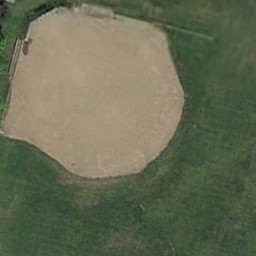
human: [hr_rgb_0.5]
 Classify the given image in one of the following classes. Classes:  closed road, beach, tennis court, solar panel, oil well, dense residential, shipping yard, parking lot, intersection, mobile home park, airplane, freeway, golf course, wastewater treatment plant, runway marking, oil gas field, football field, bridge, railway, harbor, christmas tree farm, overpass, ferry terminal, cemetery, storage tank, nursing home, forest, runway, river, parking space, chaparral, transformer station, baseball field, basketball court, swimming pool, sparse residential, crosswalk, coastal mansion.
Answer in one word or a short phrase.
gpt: baseball field